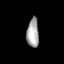
Tissue: lung
Cell type: Epithelial cells
Senescence score: 0.1884
Nuclear area (px): 345
Mean DAPI intensity: 166.157